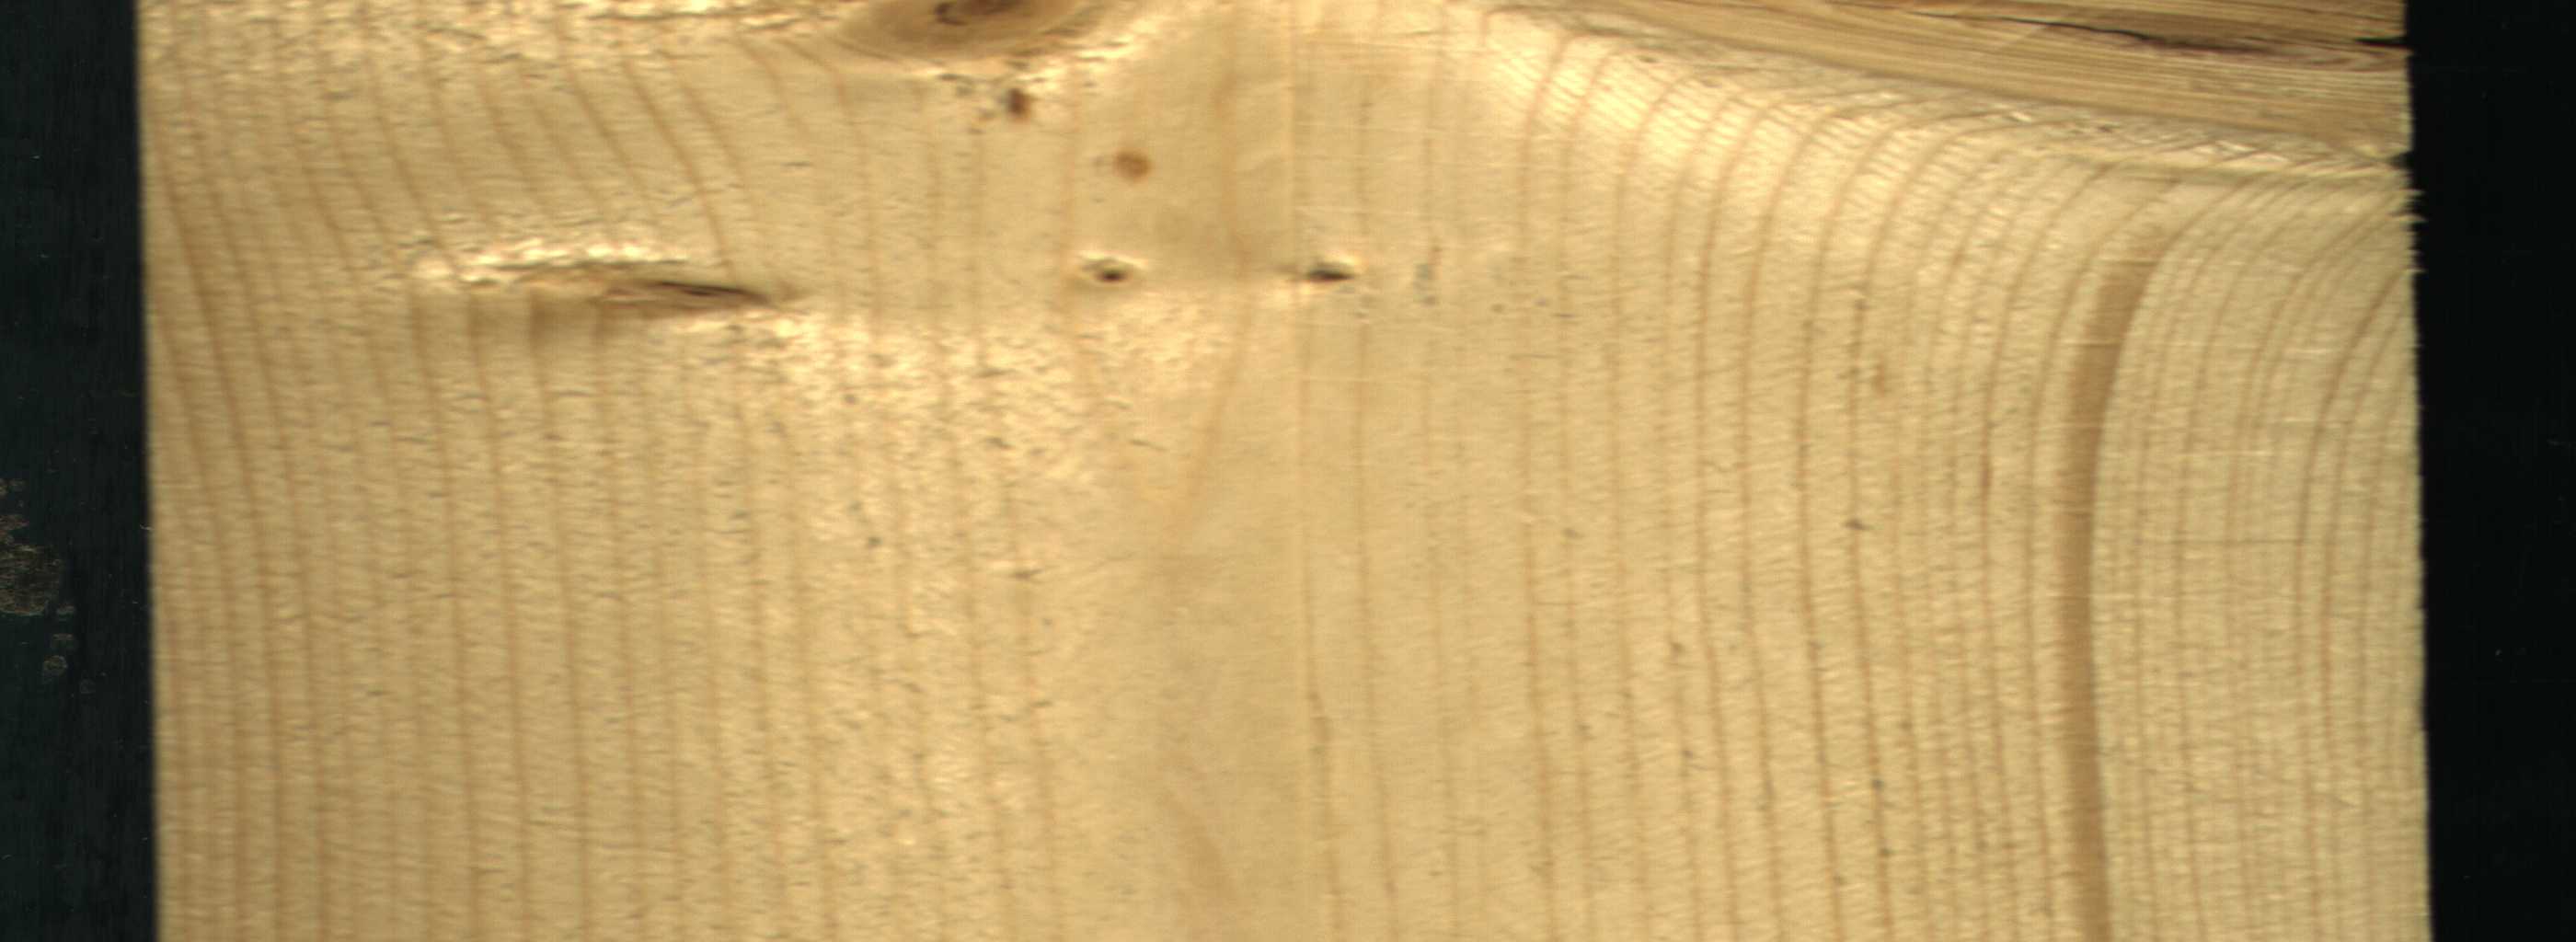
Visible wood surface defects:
resin
knot_with_crack
Live_Knot
Live_Knot
Live_Knot
Live_Knot